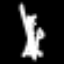
Label: The Eiffel Tower